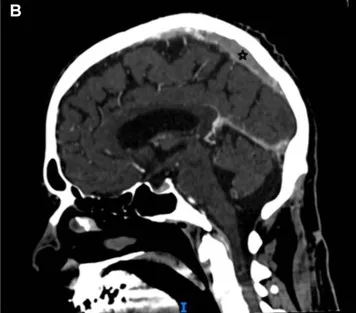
Cerebral sinus vein thrombosis at presentation. Star mark signifies sinus vein thrombosis. (B) Occluded superior sagittal sinus, sagittal view, CT venography.
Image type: radiology (ct)